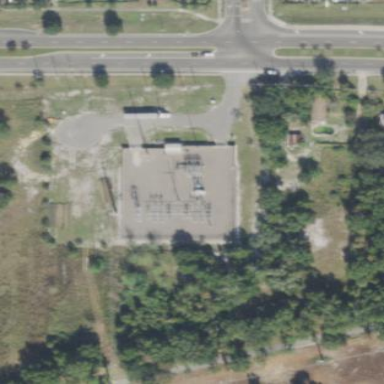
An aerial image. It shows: Distribution level power substation enclosed by fence.